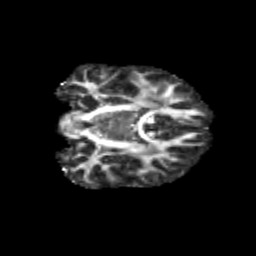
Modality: FA
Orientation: coronal
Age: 10
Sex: male
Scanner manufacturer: siemens
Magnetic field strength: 3 T
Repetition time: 3.8 s
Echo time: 0.07 s